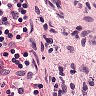
Metastatic tissue present: no